Field crop: maize
Growth stage: 2
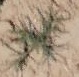
Species: salsola